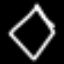
Label: diamond